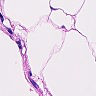
Metastatic tissue present: no